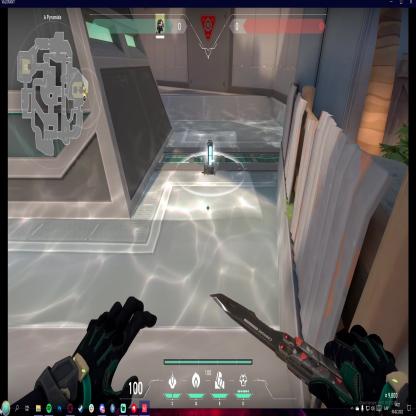
Label: planted spike